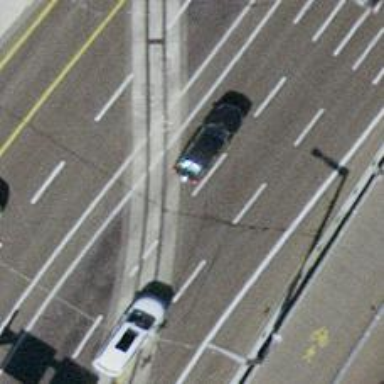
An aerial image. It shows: Primary highway bridge with asphalt surface and trolley wire installed.